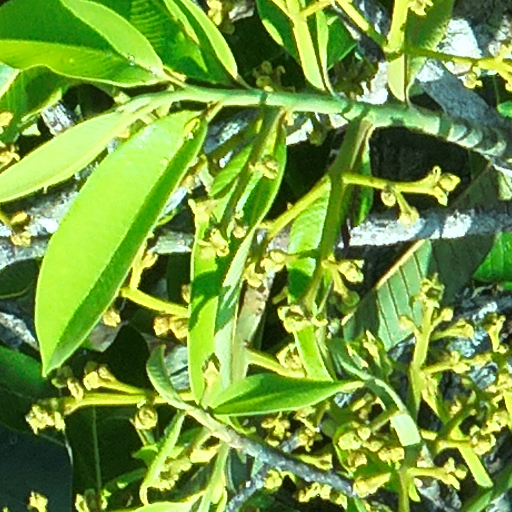
Species: Virola surinamensis
GBIF accepted scientific name: Virola surinamensis
Crown area (m\u00b2): 163.674